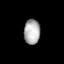
Tissue: lung
Cell type: Fibroblasts
Senescence score: 0.1943
Nuclear area (px): 394
Mean DAPI intensity: 174.274